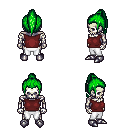
a pixel art fantasy rpg character, male body template, skeleton, maroon sleeveless shirt, white pants, green long topknot hairstyle, metal boots, four views (front, back, left, right), 2x2 character sprite sheet, small pixel art, hard edges, no anti-aliasing